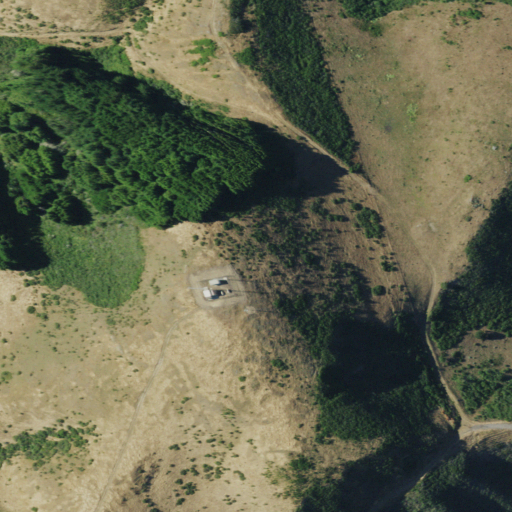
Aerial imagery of mountain in California named Little River Hill containing shrub, evergreen forest, mixed forest, grassland, open development, and pasture